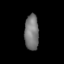
Tissue: lung
Cell type: Epithelial cells
Senescence score: 0.2219
Nuclear area (px): 494
Mean DAPI intensity: 120.059